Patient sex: M
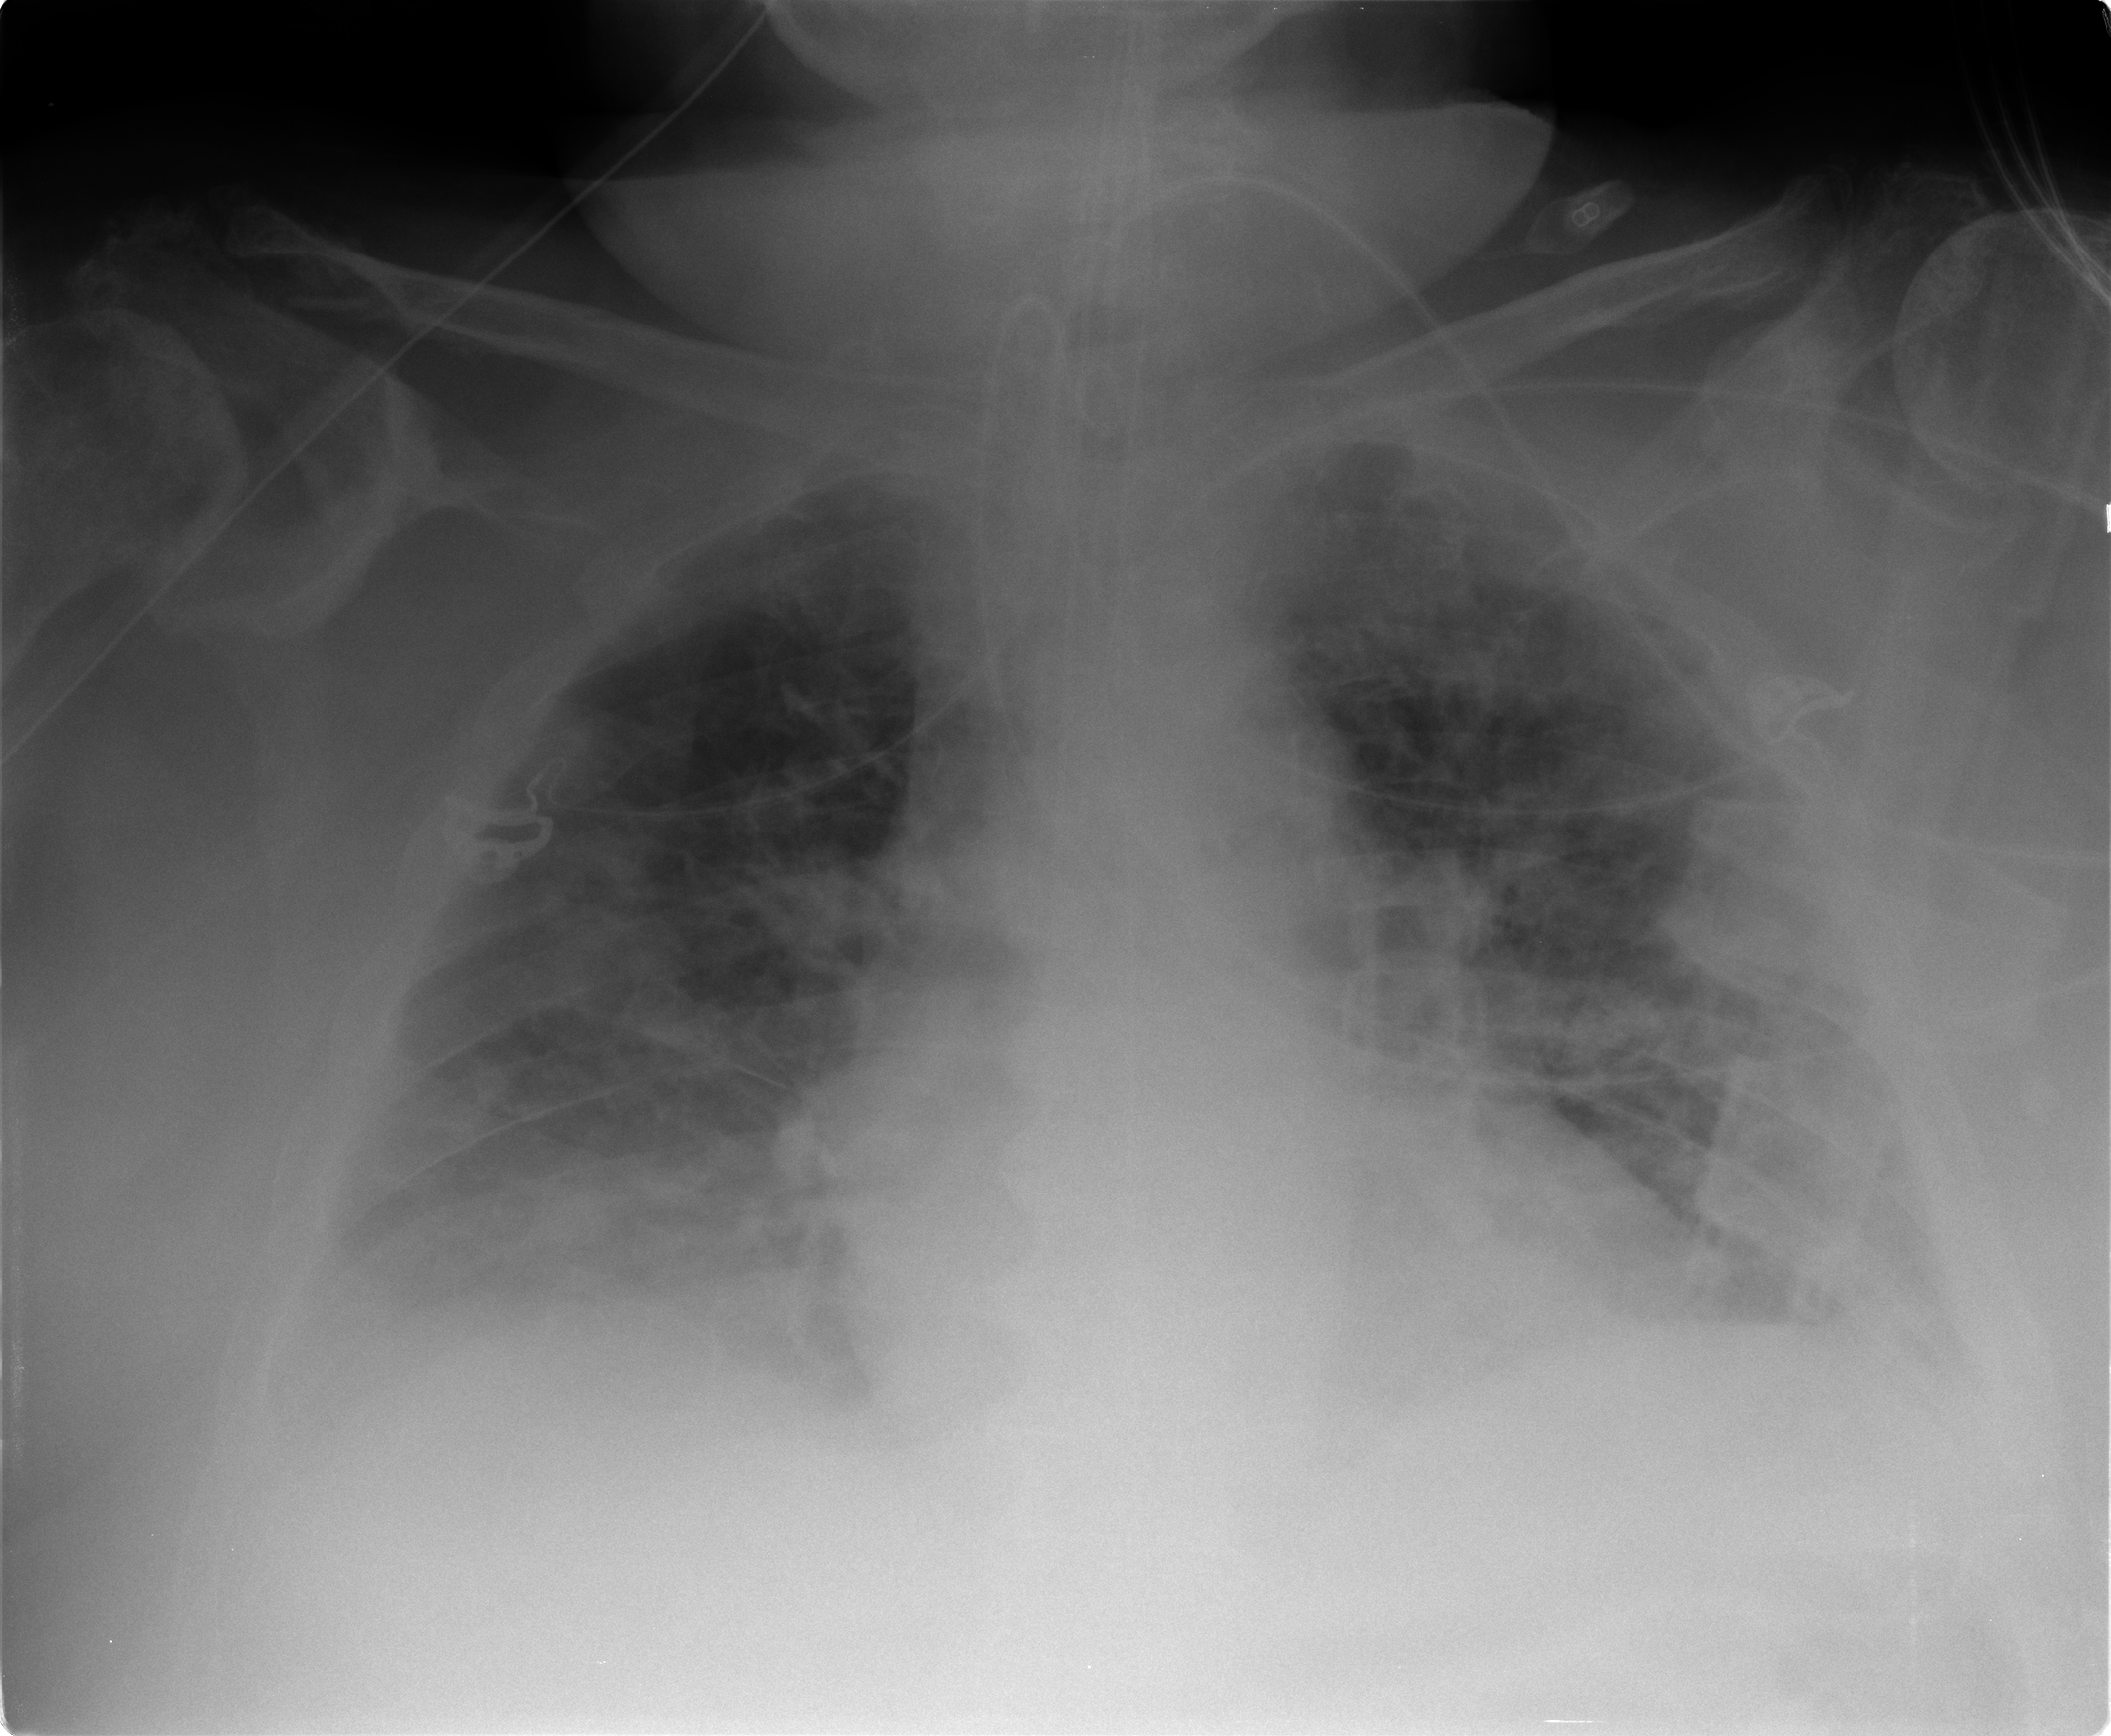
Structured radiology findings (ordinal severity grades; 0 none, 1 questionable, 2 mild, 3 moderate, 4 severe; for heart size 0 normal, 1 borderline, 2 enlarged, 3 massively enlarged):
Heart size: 2
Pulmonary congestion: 1
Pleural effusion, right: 2
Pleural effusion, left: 0
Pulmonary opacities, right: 2
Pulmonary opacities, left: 2
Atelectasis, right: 2
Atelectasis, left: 2